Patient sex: M
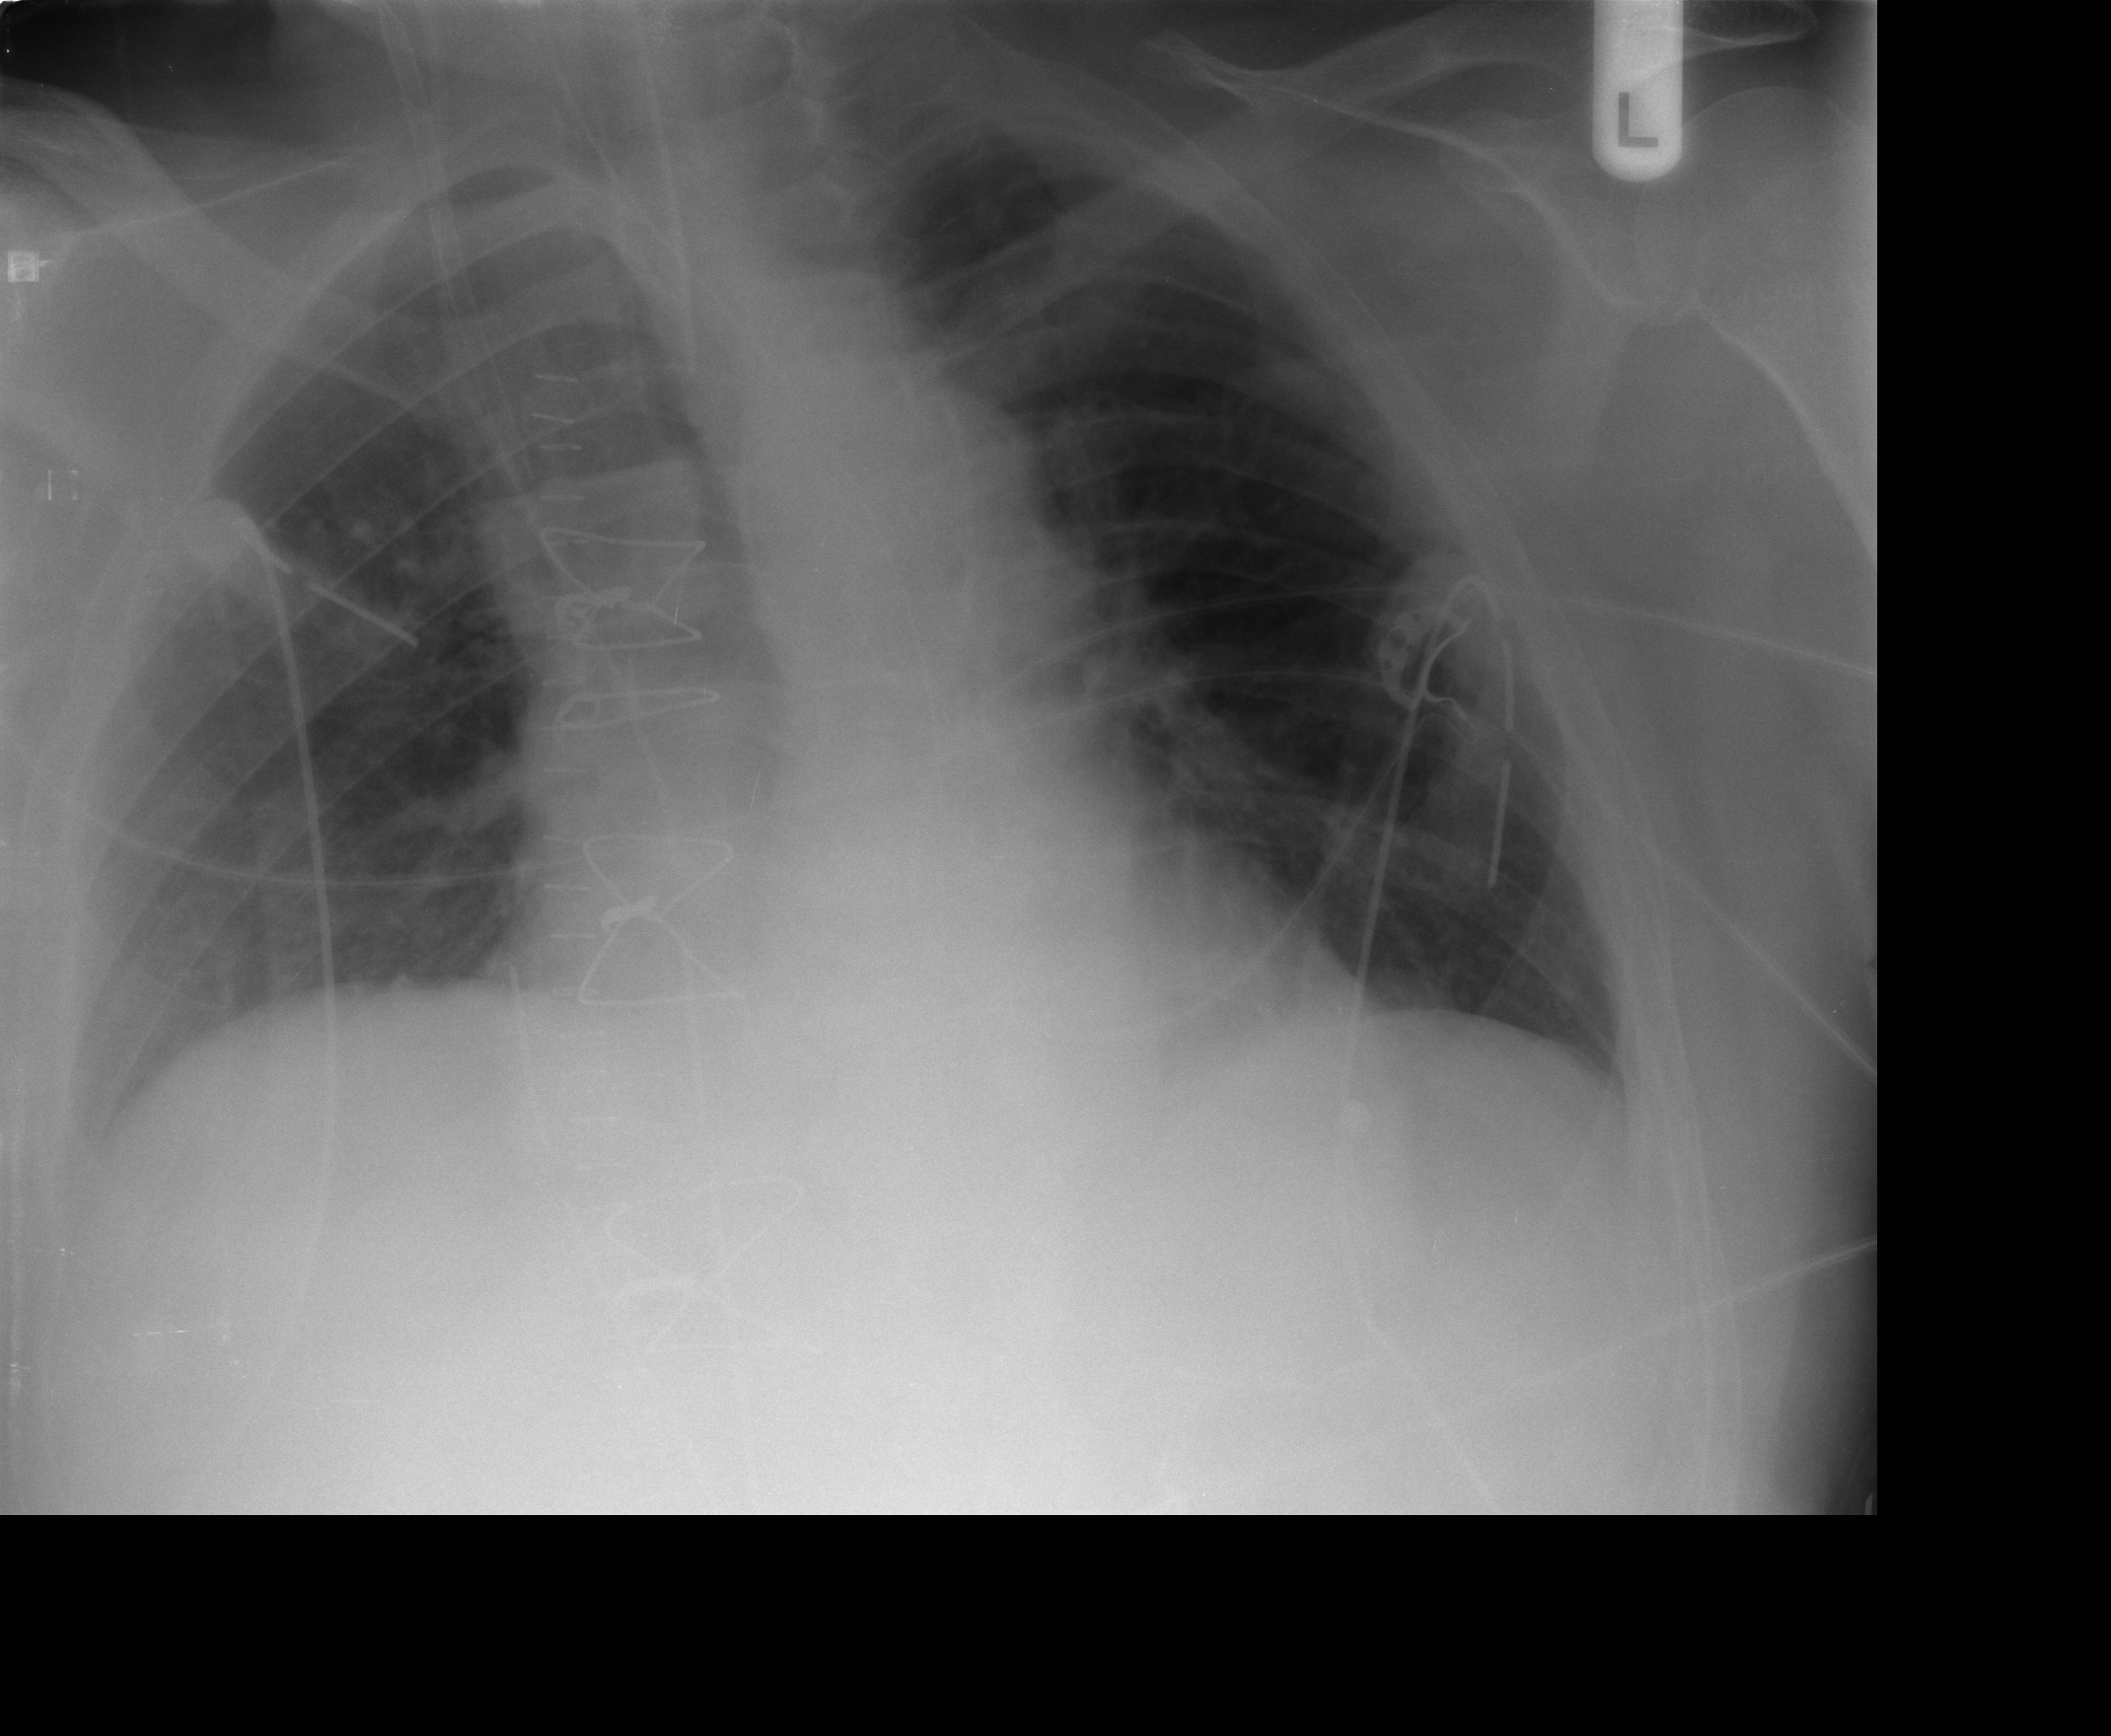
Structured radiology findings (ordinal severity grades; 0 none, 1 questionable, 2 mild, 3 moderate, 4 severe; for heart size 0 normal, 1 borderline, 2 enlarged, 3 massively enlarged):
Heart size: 2
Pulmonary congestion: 2
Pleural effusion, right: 0
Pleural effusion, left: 0
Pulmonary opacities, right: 0
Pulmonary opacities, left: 0
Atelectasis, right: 2
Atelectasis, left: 2